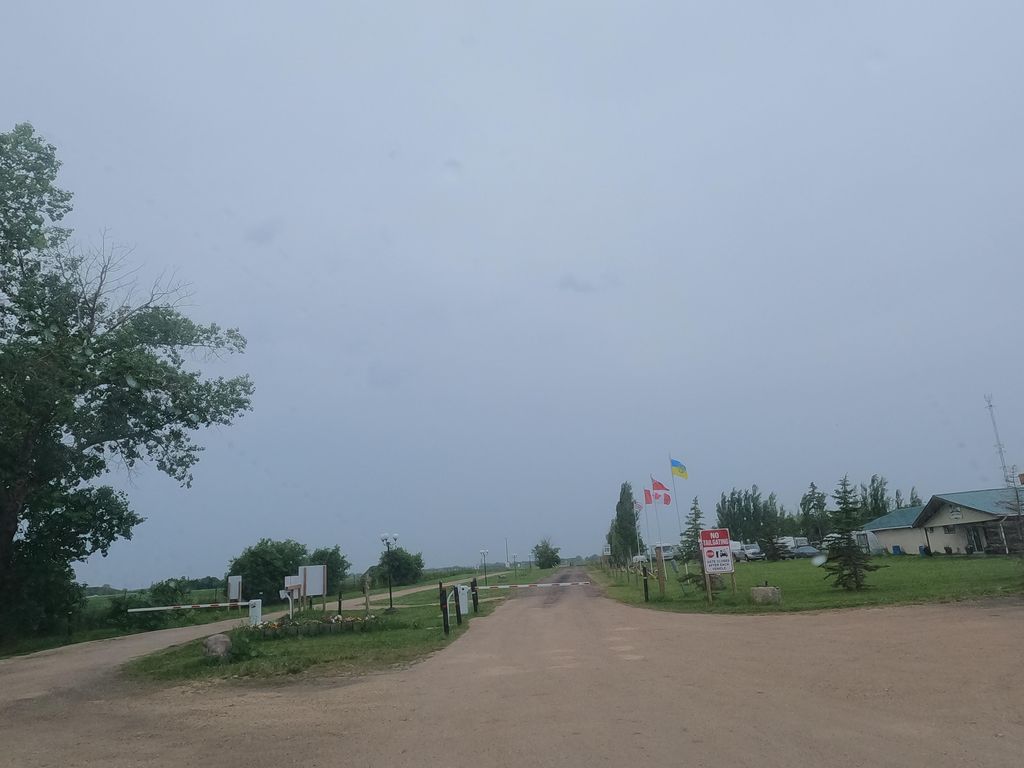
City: winnipeg